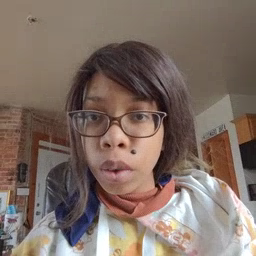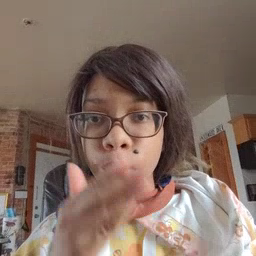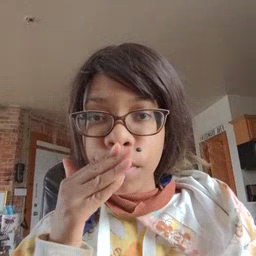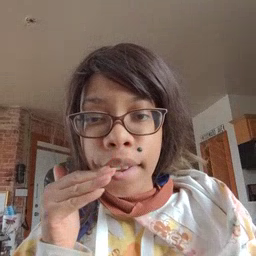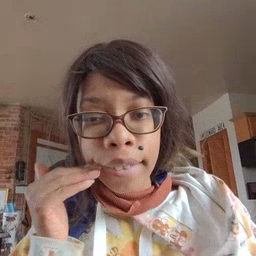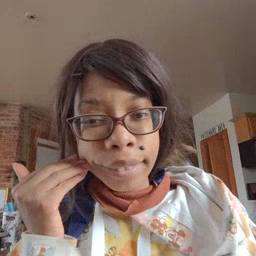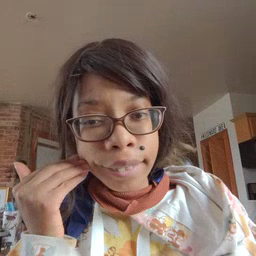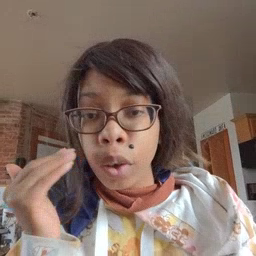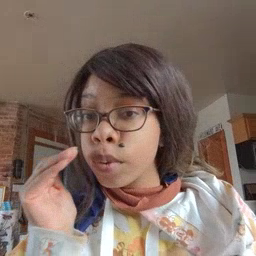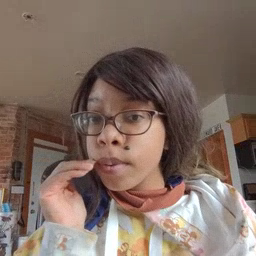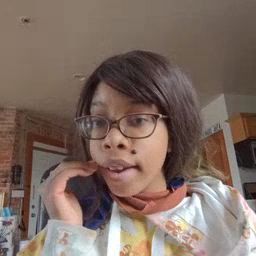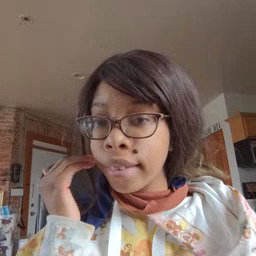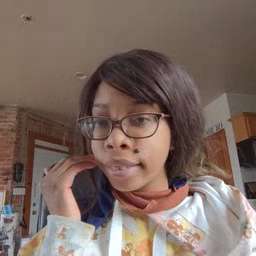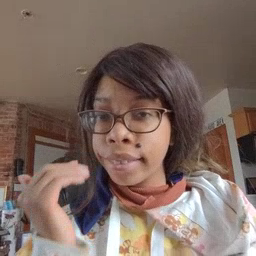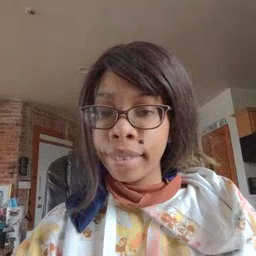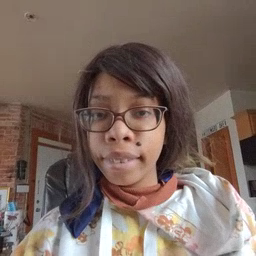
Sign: smile